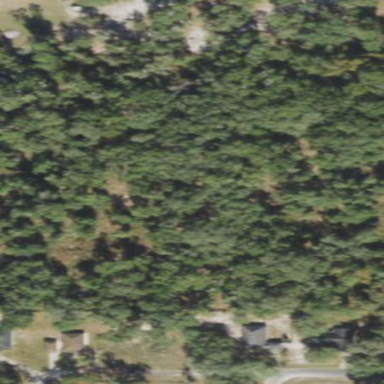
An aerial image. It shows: Mixed woodland with various types of leaves.